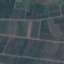
Land use / land cover: PermanentCrop